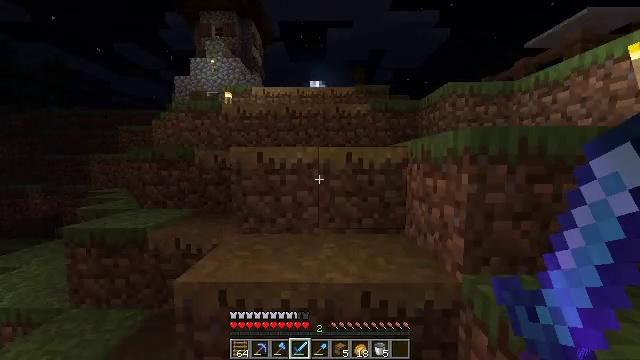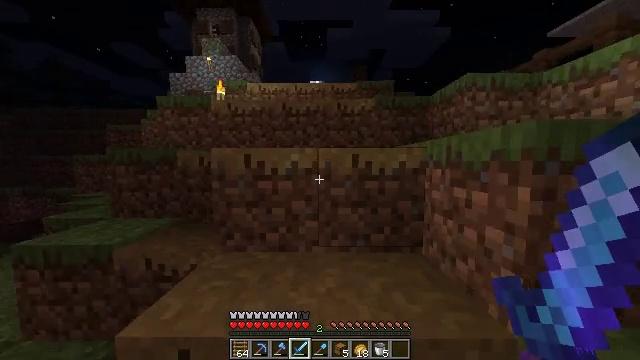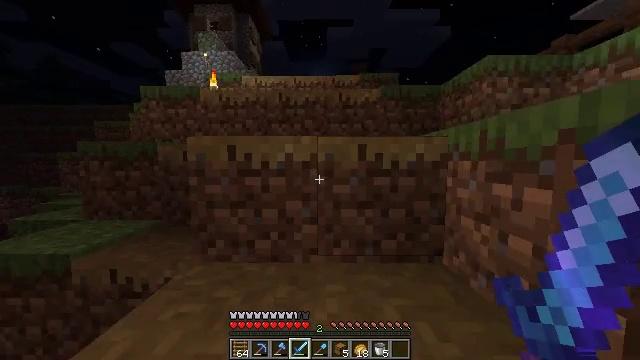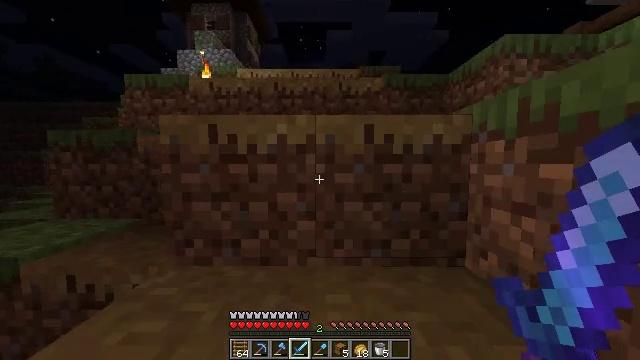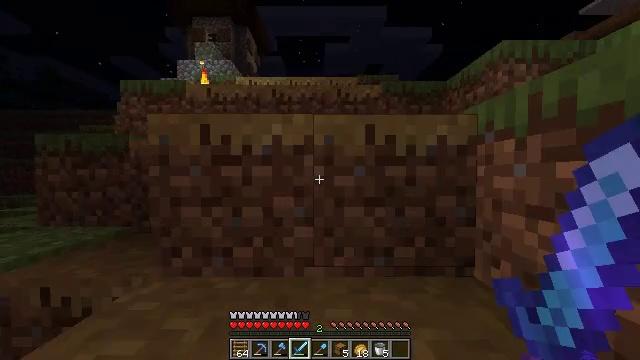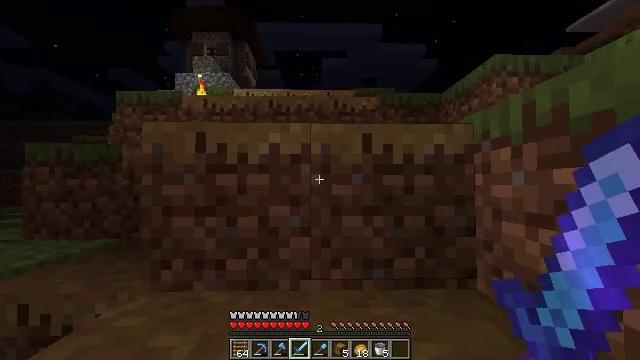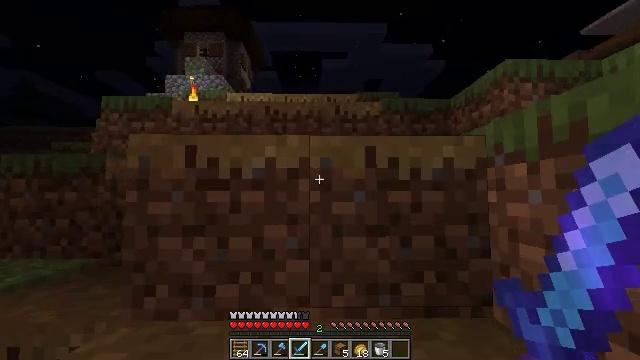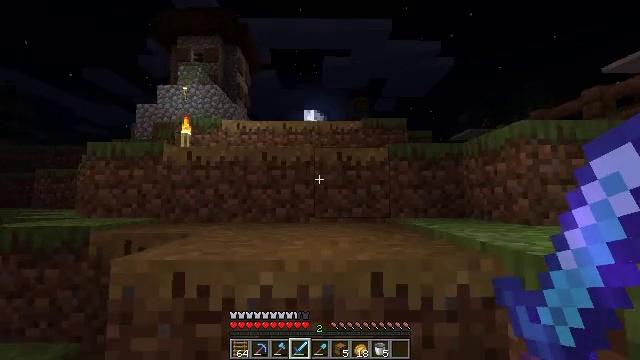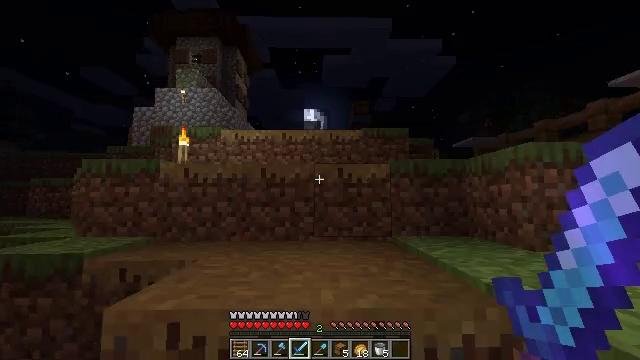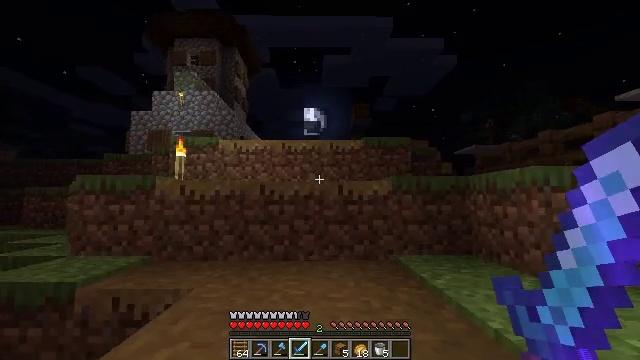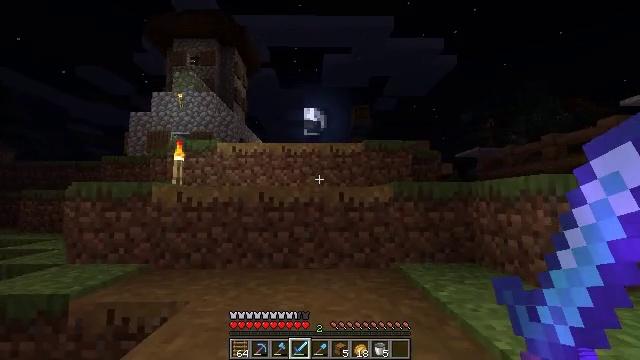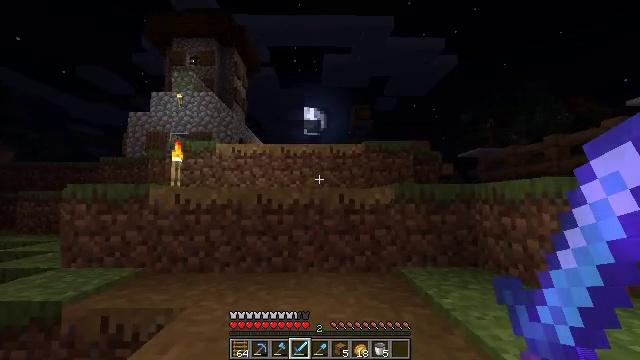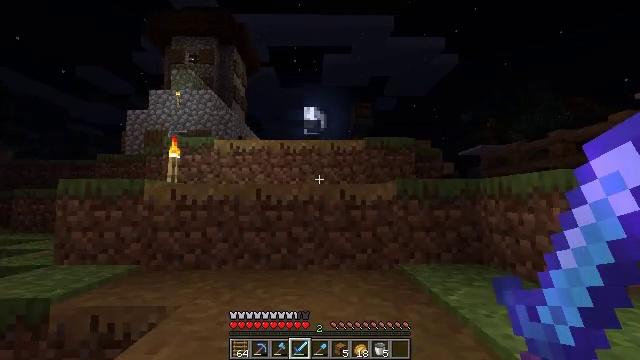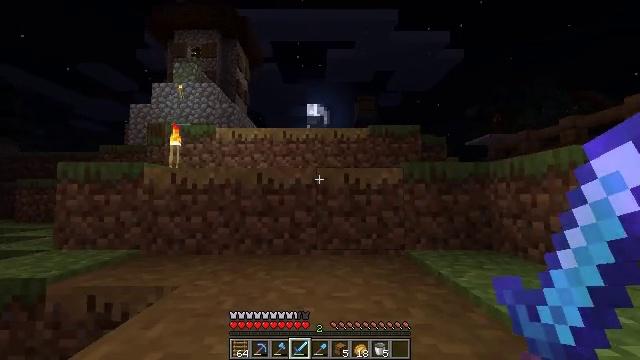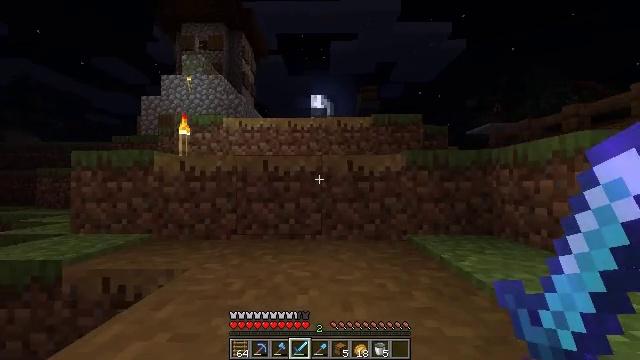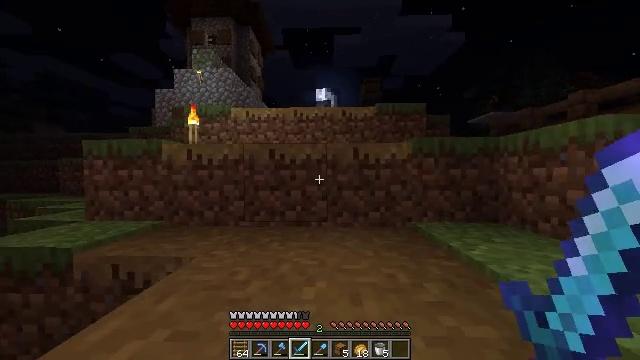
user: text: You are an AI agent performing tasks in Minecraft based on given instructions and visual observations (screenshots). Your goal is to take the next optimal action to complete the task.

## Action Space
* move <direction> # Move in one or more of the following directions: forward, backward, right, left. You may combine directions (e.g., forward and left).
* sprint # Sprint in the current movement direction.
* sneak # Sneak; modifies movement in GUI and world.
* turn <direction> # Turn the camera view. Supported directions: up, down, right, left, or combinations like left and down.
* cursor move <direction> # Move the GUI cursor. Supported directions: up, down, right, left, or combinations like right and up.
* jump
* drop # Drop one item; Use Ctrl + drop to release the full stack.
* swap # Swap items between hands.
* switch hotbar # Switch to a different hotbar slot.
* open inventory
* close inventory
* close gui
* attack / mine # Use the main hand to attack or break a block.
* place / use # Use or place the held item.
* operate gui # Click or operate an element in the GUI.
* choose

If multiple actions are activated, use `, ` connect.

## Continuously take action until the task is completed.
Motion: motion action
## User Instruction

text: Remove the glass to use the space.
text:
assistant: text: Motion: move forward, jump
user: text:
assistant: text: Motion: move forward, jump
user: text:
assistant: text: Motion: move forward, jump
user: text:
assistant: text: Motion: move forward, turn up, jump
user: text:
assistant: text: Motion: move forward, sprint, turn up, jump
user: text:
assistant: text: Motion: move forward, sprint, turn up, jump
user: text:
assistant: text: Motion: move forward, sprint, jump
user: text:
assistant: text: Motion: move forward, sprint, jump
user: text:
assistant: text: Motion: move forward, jump
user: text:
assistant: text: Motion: move forward, jump
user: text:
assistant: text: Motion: move forward, jump
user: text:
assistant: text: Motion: move forward, jump
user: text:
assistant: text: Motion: move forward, sprint, jump
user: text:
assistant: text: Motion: move forward, sprint, turn down, jump
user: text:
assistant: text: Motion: move forward, sprint, turn left and down, jump
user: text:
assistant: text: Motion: move forward, sprint, turn down, jump
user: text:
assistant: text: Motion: move forward, turn down, jump
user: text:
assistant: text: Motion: move forward, turn down, jump
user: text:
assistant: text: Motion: move forward, jump
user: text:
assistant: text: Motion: move forward, jump
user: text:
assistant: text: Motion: move forward, jump
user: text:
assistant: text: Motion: move forward, jump
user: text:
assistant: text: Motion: move forward, jump
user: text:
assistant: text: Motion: move forward, jump
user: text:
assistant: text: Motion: move forward, sprint, jump
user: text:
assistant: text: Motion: move forward, sprint, jump
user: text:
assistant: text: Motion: move forward, sprint, jump
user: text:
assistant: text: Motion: move forward, jump
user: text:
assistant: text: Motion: move forward, jump
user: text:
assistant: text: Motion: move forward, jump